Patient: sex M, age 69
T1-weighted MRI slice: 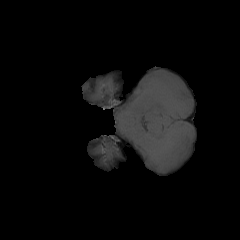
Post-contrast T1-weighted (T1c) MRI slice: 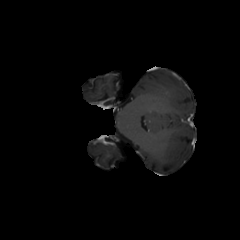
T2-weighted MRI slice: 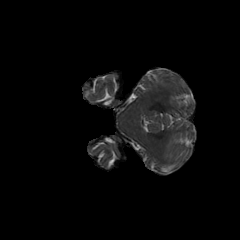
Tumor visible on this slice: no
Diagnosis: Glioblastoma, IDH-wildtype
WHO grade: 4